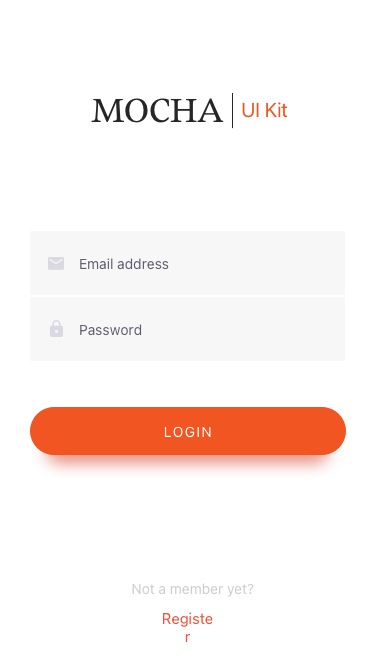
Text in this UI design:
Not a member yet?
Register
Email address
Password
login
MOCHA
UI Kit